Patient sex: F
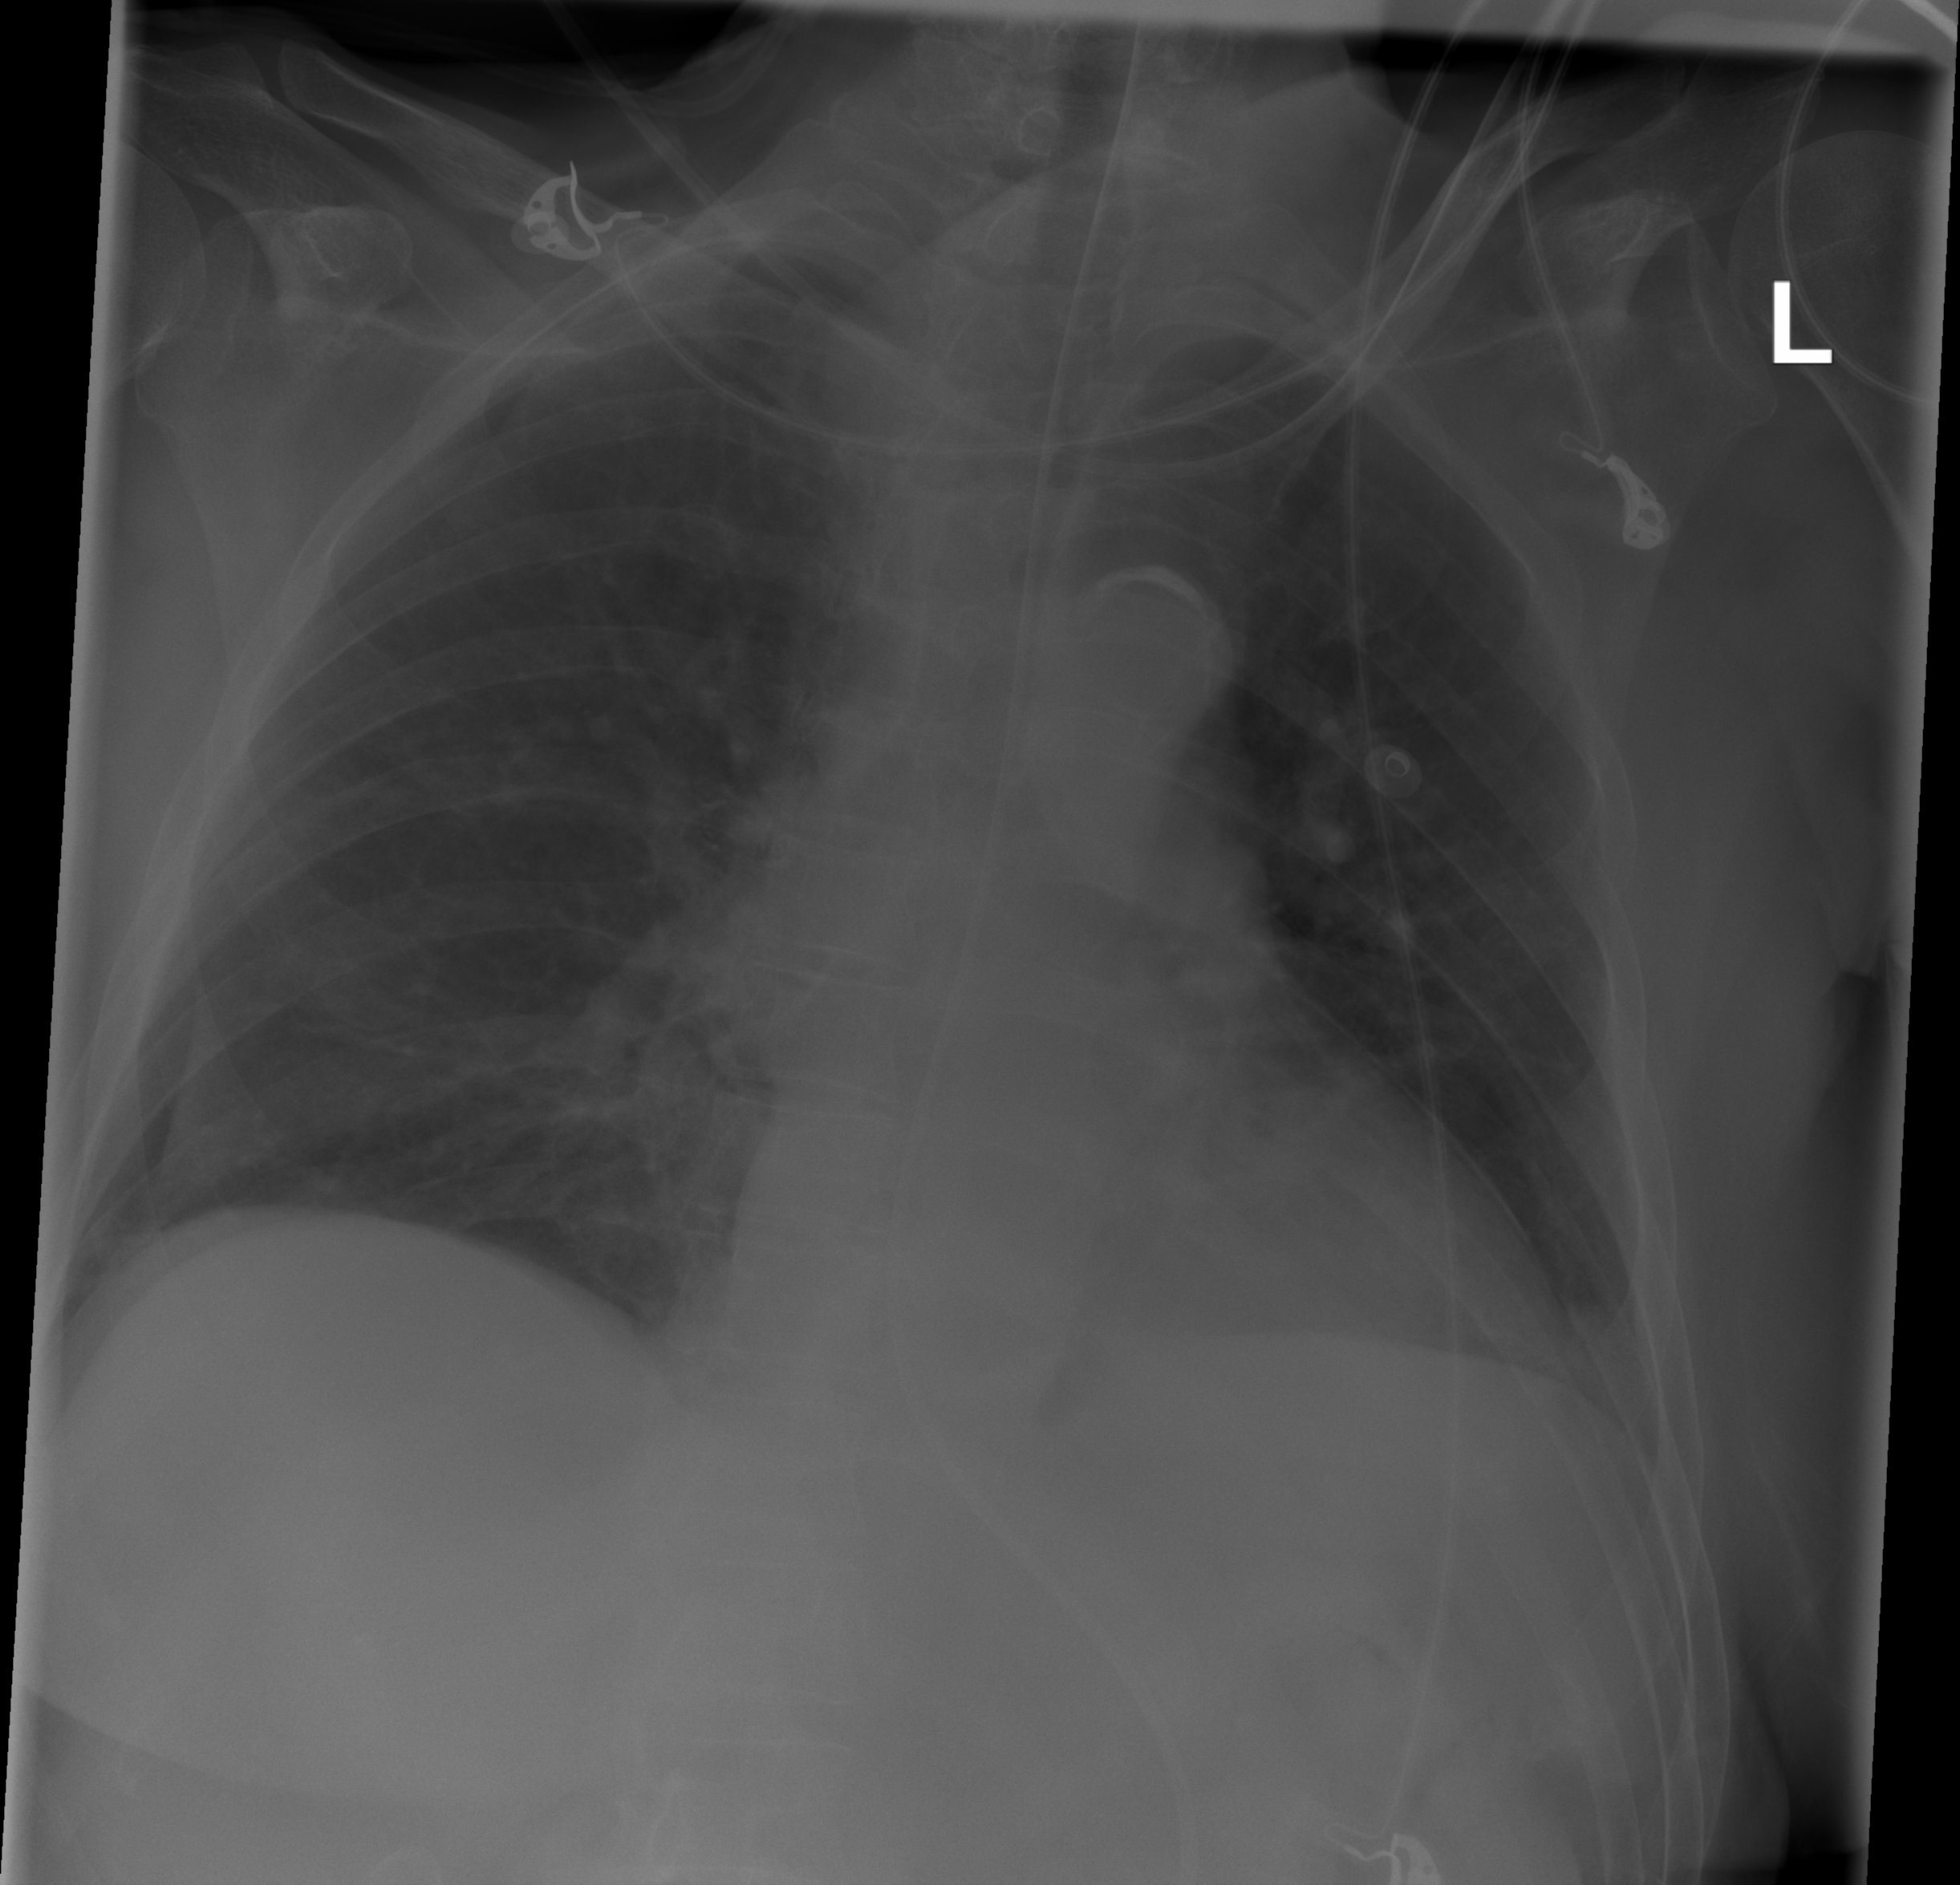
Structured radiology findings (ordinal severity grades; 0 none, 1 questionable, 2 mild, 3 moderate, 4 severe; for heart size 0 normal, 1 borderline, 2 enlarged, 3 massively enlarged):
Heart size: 0
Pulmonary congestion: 0
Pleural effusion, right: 0
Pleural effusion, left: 2
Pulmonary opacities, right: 0
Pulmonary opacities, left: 0
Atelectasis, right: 2
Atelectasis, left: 2